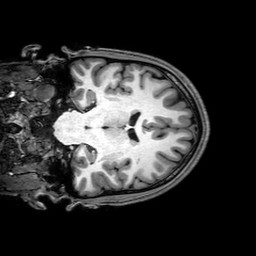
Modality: T1w
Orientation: coronal
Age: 25
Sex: male
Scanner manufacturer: philips
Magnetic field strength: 3 T
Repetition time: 0.008399 s
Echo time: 0.00388 s